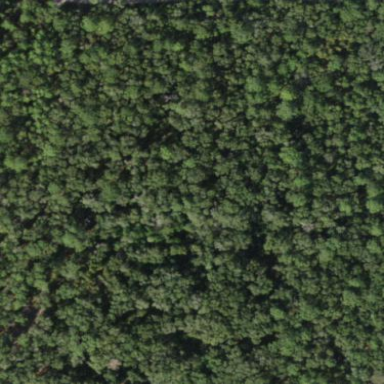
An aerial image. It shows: Mixed leaf woodland.